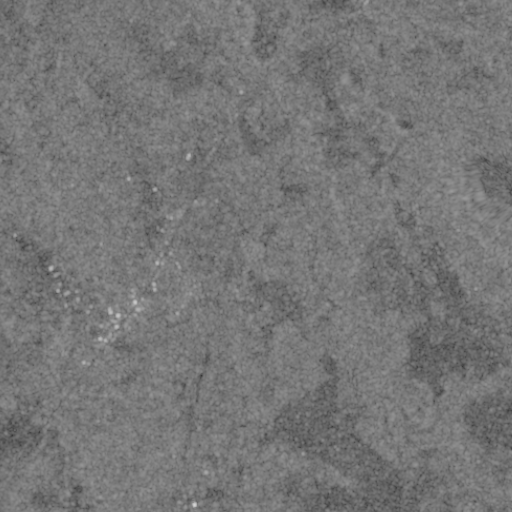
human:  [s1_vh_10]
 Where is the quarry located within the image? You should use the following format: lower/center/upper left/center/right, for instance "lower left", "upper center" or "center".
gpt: The quarry is located in the upper right of the image.
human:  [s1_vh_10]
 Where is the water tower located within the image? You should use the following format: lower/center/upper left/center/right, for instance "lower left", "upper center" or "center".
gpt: The water tower is located in the upper center of the image.
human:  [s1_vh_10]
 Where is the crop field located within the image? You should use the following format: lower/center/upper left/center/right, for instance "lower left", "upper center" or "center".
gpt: There is no crop field in the image.

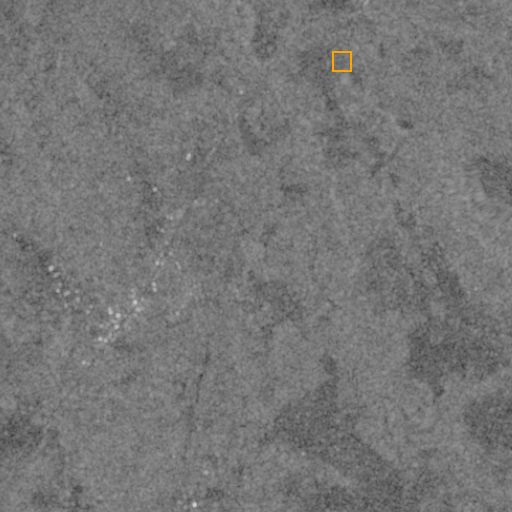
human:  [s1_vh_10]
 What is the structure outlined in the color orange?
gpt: The structure outlined in orange is a quarry.
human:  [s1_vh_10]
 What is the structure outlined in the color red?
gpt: There is no red outline.